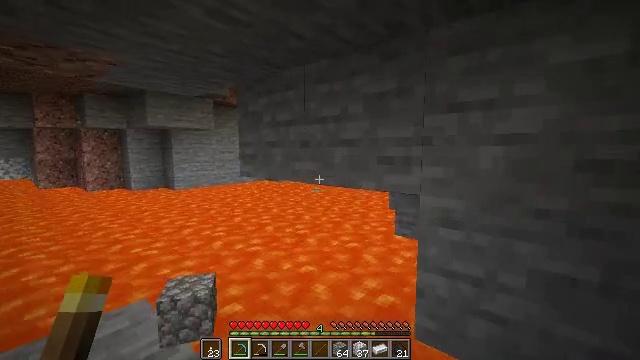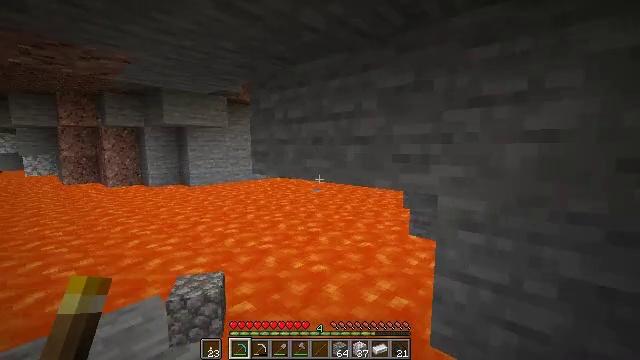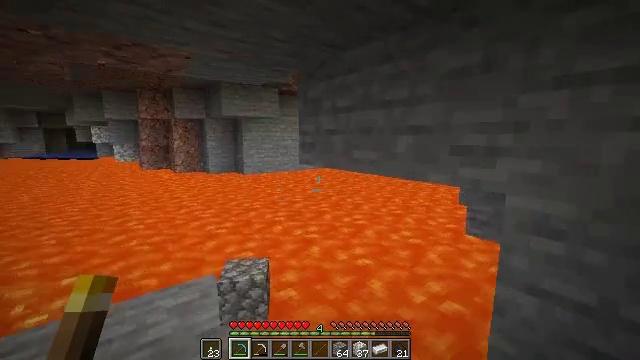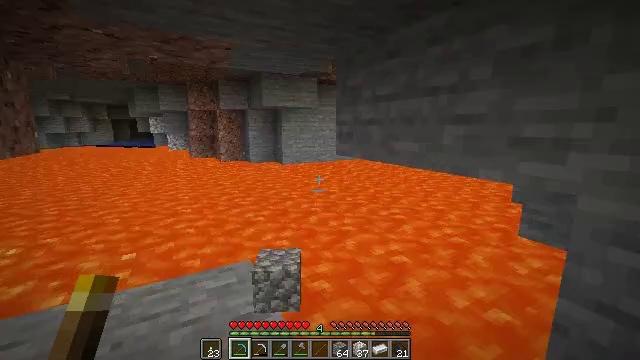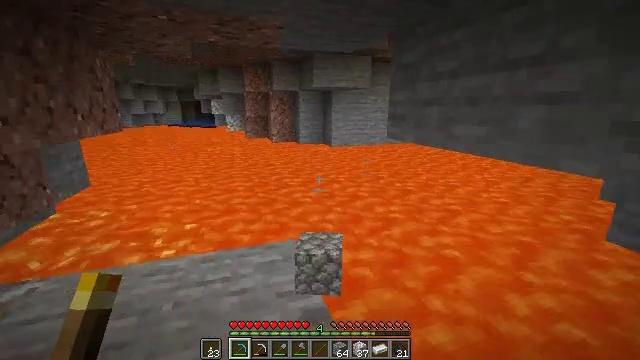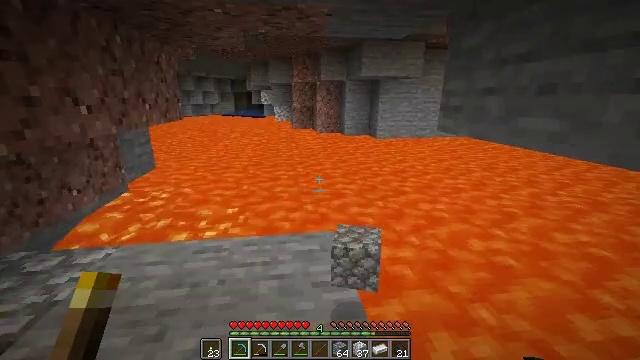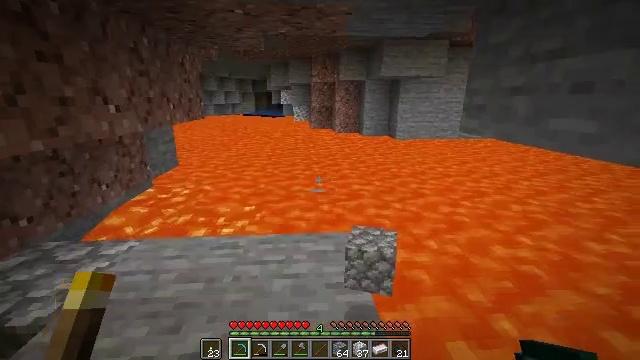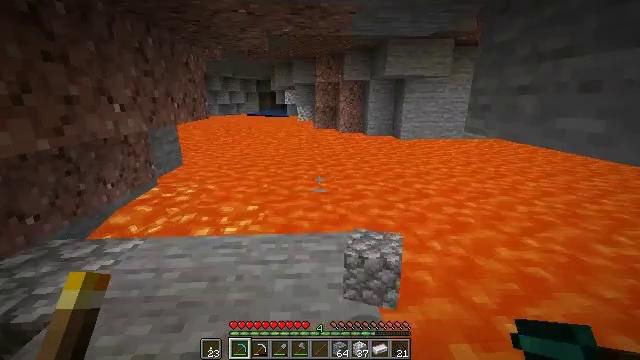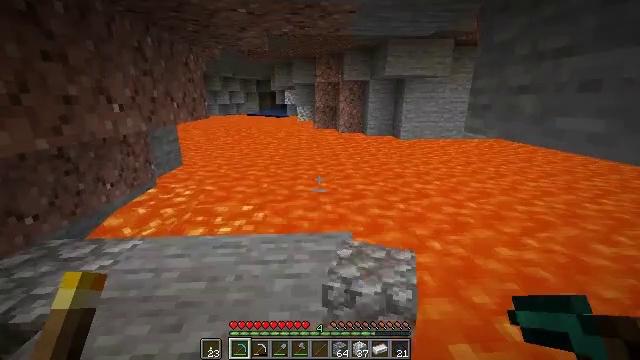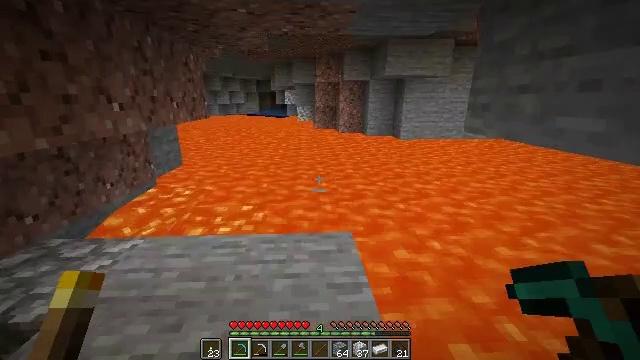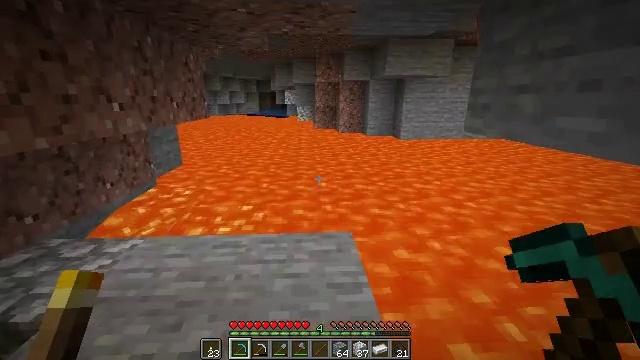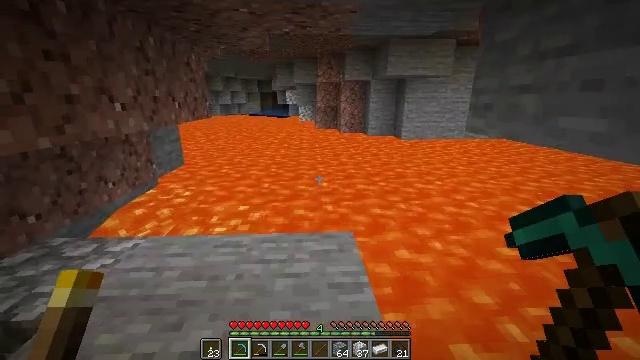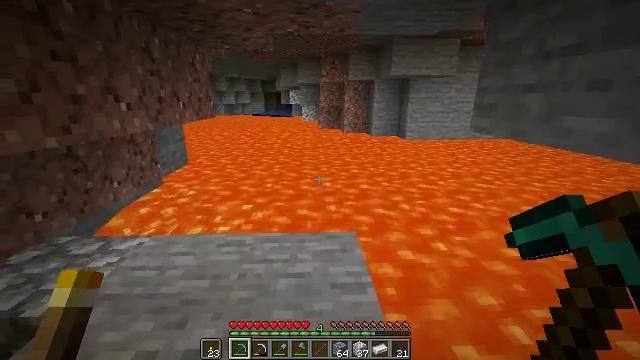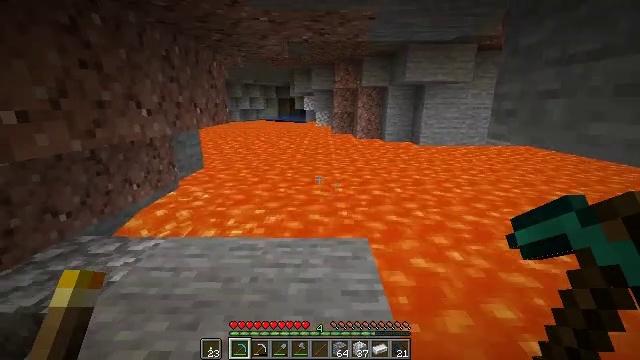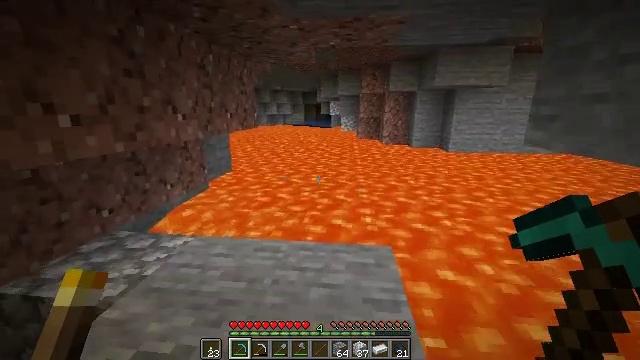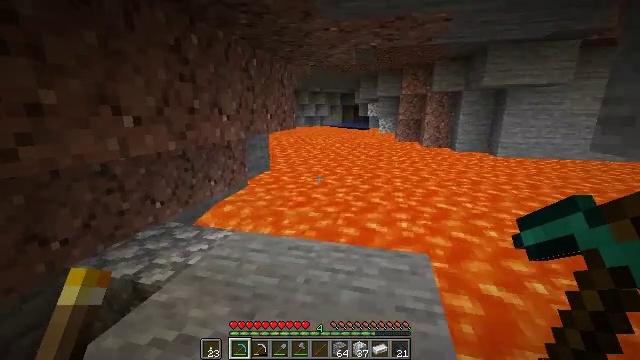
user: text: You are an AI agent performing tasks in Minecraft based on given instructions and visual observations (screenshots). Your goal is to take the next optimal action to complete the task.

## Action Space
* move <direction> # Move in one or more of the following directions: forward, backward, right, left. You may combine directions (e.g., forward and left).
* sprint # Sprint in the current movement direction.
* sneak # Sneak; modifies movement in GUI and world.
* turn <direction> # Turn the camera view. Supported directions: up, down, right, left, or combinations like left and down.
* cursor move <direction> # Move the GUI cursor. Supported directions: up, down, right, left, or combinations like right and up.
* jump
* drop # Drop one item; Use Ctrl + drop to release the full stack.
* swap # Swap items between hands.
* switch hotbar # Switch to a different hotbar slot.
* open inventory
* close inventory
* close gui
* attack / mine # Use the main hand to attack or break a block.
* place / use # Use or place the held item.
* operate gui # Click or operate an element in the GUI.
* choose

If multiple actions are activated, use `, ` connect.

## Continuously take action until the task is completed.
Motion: motion action
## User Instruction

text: Break the granite to collect it.
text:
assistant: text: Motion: move forward, sneak, turn left
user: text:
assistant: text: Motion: move forward, sneak, turn left and down
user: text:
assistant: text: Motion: move forward, sneak, turn left and down
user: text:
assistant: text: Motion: sneak, turn left and down
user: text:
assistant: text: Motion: sneak, turn left and down
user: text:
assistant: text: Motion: sneak, turn left
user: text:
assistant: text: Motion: sneak
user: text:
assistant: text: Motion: sneak
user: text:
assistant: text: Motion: sneak
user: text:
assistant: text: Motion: sneak
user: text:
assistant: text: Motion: sneak
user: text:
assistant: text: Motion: sneak
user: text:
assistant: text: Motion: sneak, turn left and up
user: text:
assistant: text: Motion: sneak, turn left and up
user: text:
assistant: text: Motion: sneak, turn left
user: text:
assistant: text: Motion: sneak, turn left
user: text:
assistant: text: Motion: move forward, sneak, turn left
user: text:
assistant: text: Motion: move forward, sneak
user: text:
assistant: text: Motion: move forward, sneak
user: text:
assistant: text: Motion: move forward, sneak
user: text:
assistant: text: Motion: move forward, sneak
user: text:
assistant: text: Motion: move forward, sneak, turn left
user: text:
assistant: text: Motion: move forward, sneak
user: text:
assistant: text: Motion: move forward, sneak
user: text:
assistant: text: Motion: move forward, sneak
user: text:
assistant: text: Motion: move forward, sneak, turn right and down
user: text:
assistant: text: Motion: move forward, sneak, turn right
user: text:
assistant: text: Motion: move forward, sneak
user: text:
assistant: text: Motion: move forward, sneak
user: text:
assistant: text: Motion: move forward and move right, sneak